Question: I have a OData web api on visual studio using the ADO.NET Framework. I am getting an authentication window on chrome, I removed the authorize parts from the controllers and web.config file, yet the window asking username and password is coming.
How to remove it ?

My web.config file has
'''
<system.web>
<authentication mode="Windows">
<forms requireSSL="true" />
</authentication>
<authorization>
<allow roles="myService" />
<deny users="*" />
</authorization>
'''
which I removed but still authentication window is opening. Thanks a lot for your help.
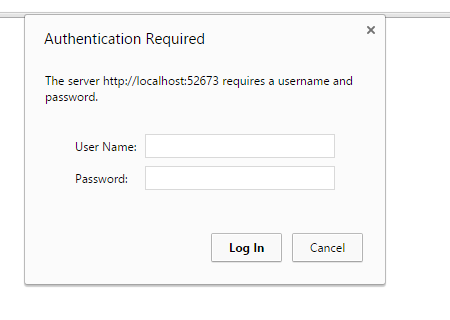
Answer: Use 'None' as mode for <URL>
'''
<authentication mode="None">
<!--<forms requireSSL="true" />-->
</authentication>
'''